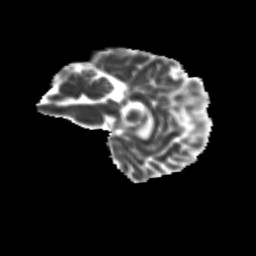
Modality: MD
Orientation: sagittal
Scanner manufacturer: siemens
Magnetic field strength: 3 T
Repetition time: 9.2 s
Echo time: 0.084 s